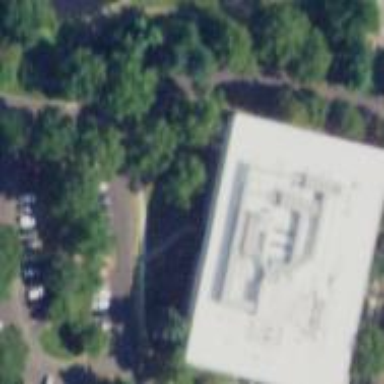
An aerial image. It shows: Office building.